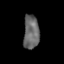
Tissue: lung
Cell type: Epithelial cells
Senescence score: 0.2169
Nuclear area (px): 517
Mean DAPI intensity: 103.934